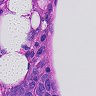
Metastatic tissue present: yes